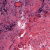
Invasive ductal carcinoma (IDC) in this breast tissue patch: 1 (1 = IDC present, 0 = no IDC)